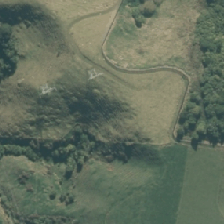
Land cover: indigenous_forest